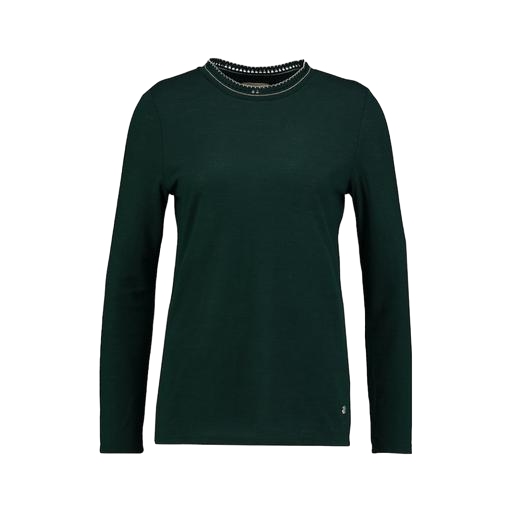
green long-sleeve round-neck tee, green hudson long-sleeved round neck shirt, long sleeved green tee, white background